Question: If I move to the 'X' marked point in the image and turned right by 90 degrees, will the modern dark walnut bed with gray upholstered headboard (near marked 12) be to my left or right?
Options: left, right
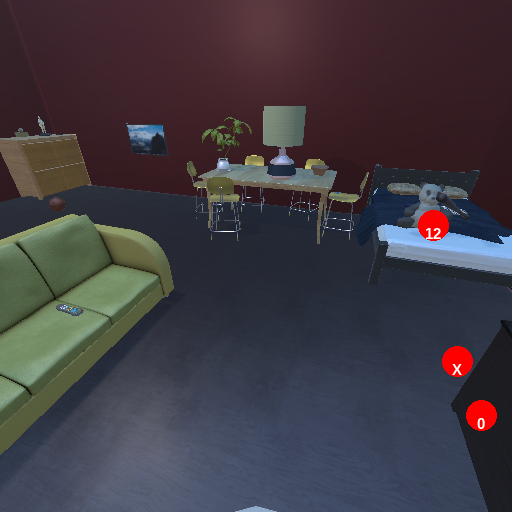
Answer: left